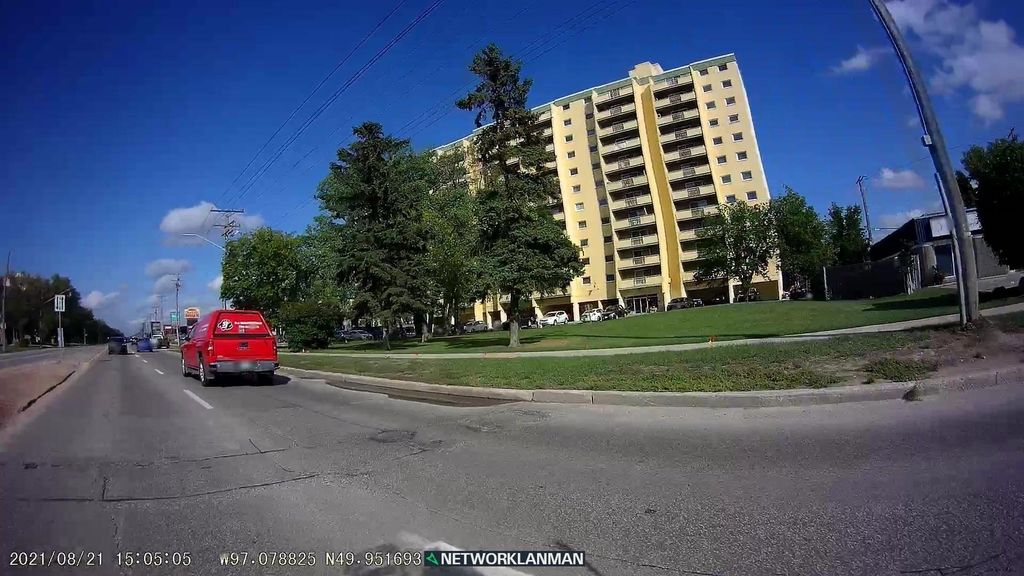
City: winnipeg